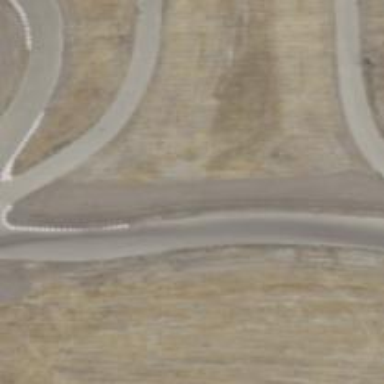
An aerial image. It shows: Asphalt raceway designed for motor sports.